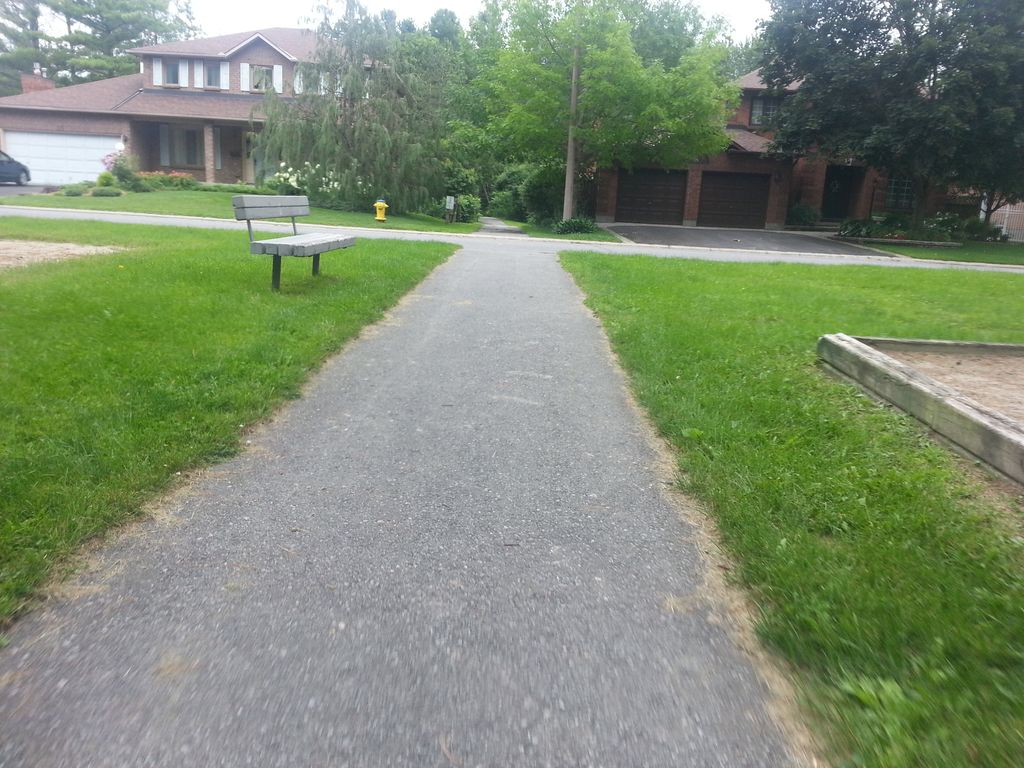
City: ottawa-gatineau